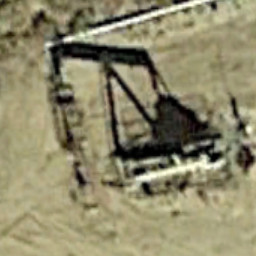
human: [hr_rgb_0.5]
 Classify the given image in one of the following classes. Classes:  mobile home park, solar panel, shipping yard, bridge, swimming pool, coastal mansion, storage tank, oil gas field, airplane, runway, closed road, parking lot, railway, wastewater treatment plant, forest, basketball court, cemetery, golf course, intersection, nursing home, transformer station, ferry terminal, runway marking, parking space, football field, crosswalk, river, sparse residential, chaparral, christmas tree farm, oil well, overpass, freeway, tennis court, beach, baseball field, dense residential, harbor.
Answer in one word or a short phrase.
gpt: oil well